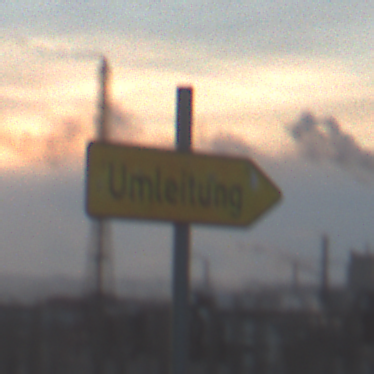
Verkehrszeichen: UmleitungswegweiserRechtsweisend
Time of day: SunriseSunset
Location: Outdoor (Nature)
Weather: PartlyCloudy
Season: NotSpecified
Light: Natural